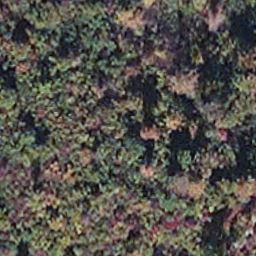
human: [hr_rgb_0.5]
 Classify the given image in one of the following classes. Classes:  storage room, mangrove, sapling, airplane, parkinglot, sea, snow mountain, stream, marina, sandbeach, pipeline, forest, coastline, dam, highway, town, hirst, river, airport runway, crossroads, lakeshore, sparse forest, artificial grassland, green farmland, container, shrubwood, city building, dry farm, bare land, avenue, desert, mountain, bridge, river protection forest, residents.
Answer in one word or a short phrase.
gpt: mangrove